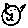
Label: cat